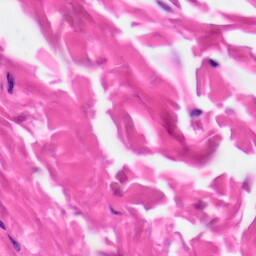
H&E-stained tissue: Skin